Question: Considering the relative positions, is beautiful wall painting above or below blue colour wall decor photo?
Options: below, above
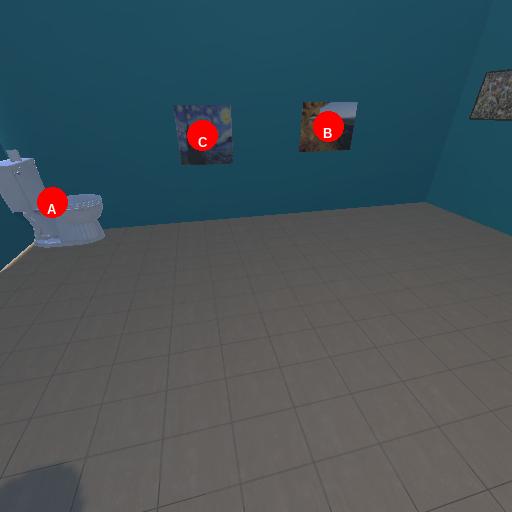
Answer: below